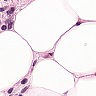
Metastatic tissue present: yes